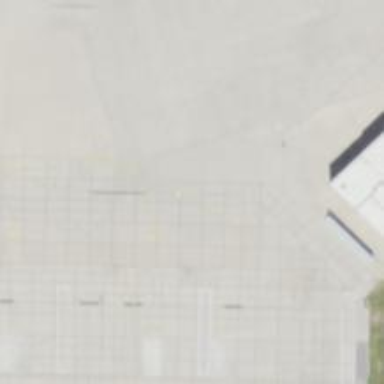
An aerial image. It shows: View of taxiway at the airport.